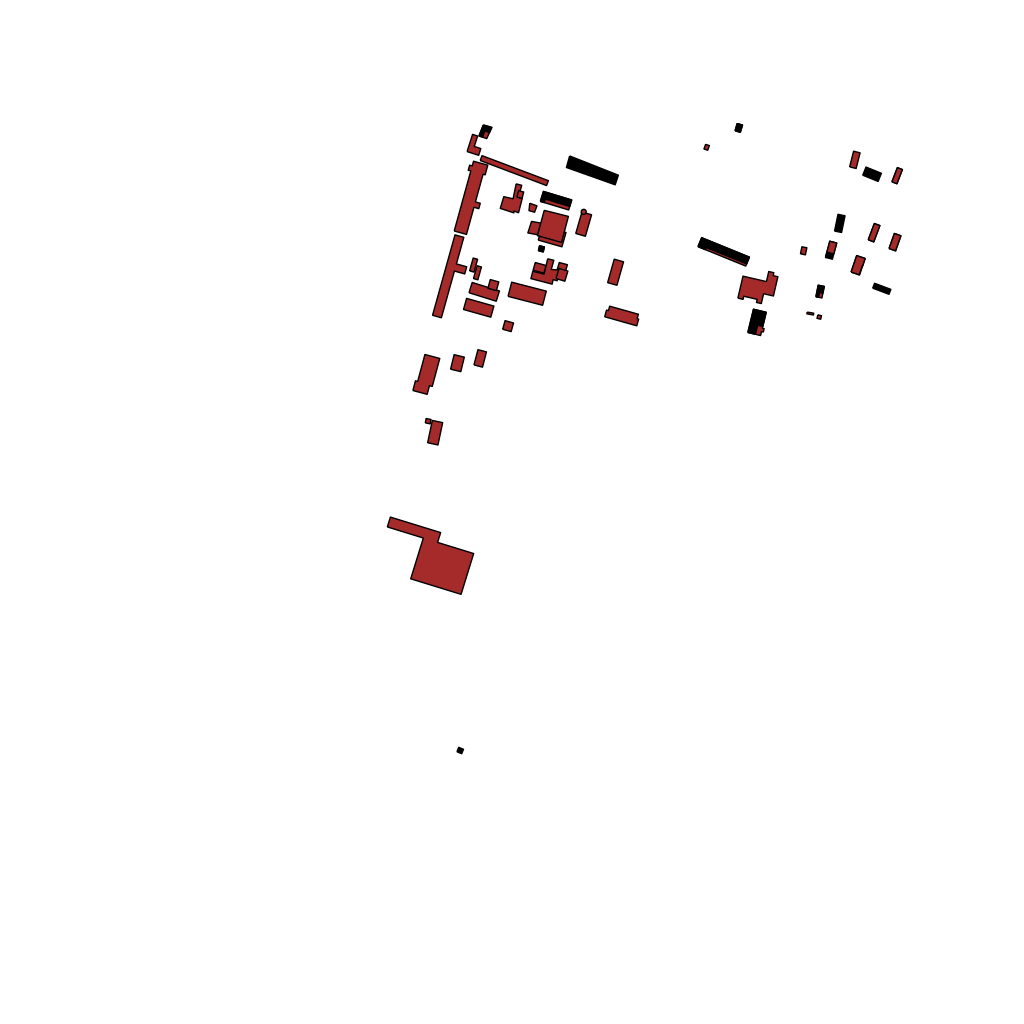
Tags: overhead vector_map, industrial, recreation, residential, individual_rise, low_rise, density_1, Building, Facility, 1.0 km²